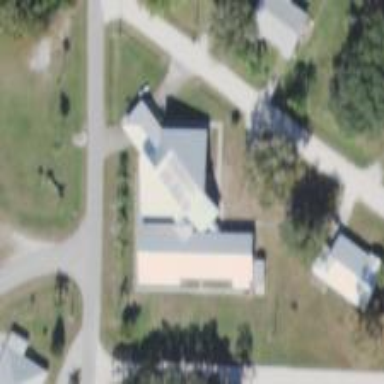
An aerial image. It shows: Beautiful church building.